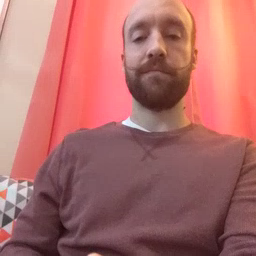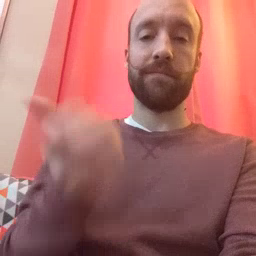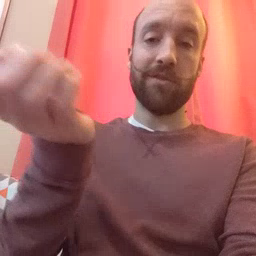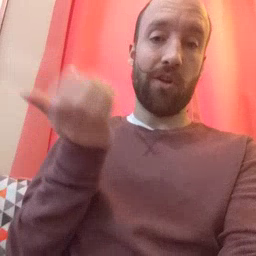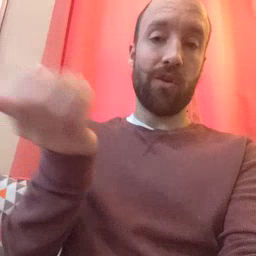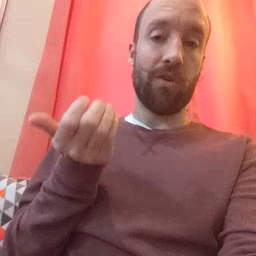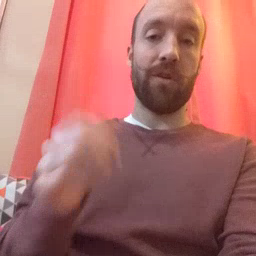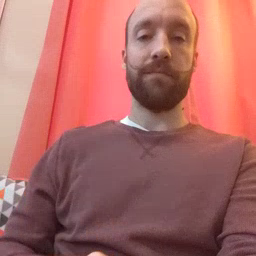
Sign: drawer